【题型】填空题　【知识点】平面几何　【难度】hard
如图，$\triangle ABC$中，$AB = AC = 5$，$BC = 6$，$BD \perp AC$于点$D$，将$\triangle BCD$绕点$B$逆时针旋转，旋转角的大小与$\angle CBA$相等，如果点$C$、$D$旋转后分别落在点$E$、$F$的位置，那么$\angle EFD$的正切值是$\underline{\quad\quad}$。

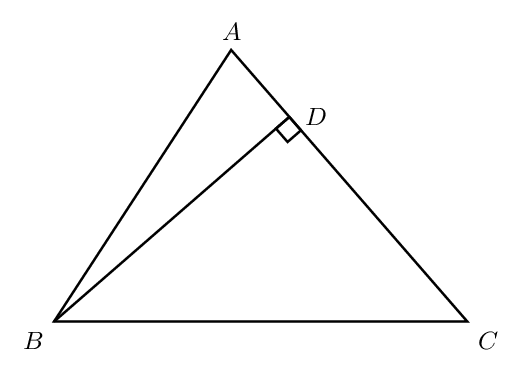
【解答】
\vspace{1em}
\textbf{【答案】} $\boldsymbol{\frac{1}{2}}$/$0.5$

\vspace{1em}
\textbf{【分析】}
由题意画图如下，过$A$作$AQ \perp BC$于$Q$，过$D$作$DP \perp BC$于$P$，$DH \perp BF$于$H$，先根据等腰三角形的性质和勾股定理求得$\angle CBA = \angle BCA$，$BQ = CQ = 3$，$AQ = 4$，利用三角形的面积公式求得$BD = \frac{24}{5}$，进而利用勾股定理和锐角三角函数求得$CD = \frac{18}{5}$，$DP = \frac{72}{25}$，$CP = \frac{54}{25}$，则$BP = \frac{96}{25}$，由旋转性质和矩形的判定与性质证明四边形$BPDH$是矩形得到$BH = DP = \frac{72}{25}$，$DH = BP = \frac{96}{25}$，则$FH = \frac{48}{25}$，利用平行线性质证得$\angle EFD = \angle FDH$，求解$\tan\angle FDH = \frac{FH}{DH} = \frac{1}{2}$即可求解。

\vspace{1em}
\textbf{【详解】}
解：由题意画图如下，过$A$作$AQ \perp BC$于$Q$，过$D$作$DP \perp BC$于$P$，$DH \perp BF$于$H$，

$\because AB = AC = 5$，$BC = 6$，
$\therefore \angle CBA = \angle BCA$，$BQ = CQ = 3$，则$AQ = \sqrt{AB^2 - BQ^2} = \sqrt{5^2 - 3^2} = 4$，

由$S_{\triangle ABC} = \frac{1}{2}BC \cdot AQ = \frac{1}{2}AC \cdot BD$得$BD = \frac{BC \cdot AQ}{AC} = \frac{6 \times 4}{5} = \frac{24}{5}$，

$\therefore CD = \sqrt{BC^2 - BD^2} = \sqrt{6^2 - \left(\frac{24}{5}\right)^2} = \frac{18}{5}$，

$\because \sin\angle C = \frac{AQ}{AC} = \frac{DP}{CD}$，$\cos\angle C = \frac{CQ}{AC} = \frac{CP}{CD}$，

\[
\therefore DP = \frac{4 \times \frac{18}{5}}{5} = \frac{72}{25}, \quad CP = \frac{3 \times \frac{18}{5}}{5} = \frac{54}{25},
\]
则 $BP = BC - CP = \frac{96}{25}$，

由旋转性质得 $BF = BD = \frac{24}{5}$，$\angle BFE = \angle BDC = 90^\circ$，$\angle DBF = \angle CBA$，

$\therefore \angle FBC = \angle DBF + \angle CBD = \angle CBA + \angle CBD = \angle C + \angle CBD = 90^\circ$，

$\therefore \angle FBC = \angle BPD = \angle BHD = 90^\circ$，

$\therefore$ 四边形 $BPDH$ 是矩形，

\[
\therefore BH = DP = \frac{72}{25}, \quad DH = BP = \frac{96}{25},
\]

\[
\therefore FH = BF - BH = \frac{24}{5} - \frac{72}{25} = \frac{48}{25},
\]

$\because \angle BFE = \angle BHD = 90^\circ$，

$\therefore EF \parallel DH$，

$\therefore \angle EFD = \angle FDH$，

在 $\text{Rt}\triangle FHD$ 中，$\tan\angle FDH = \frac{FH}{DH} = \frac{1}{2}$，

$\therefore \tan\angle EFD = \frac{1}{2}$，

故答案为：$\frac{1}{2}$。

\vspace{1em}
\textbf{【点睛】}
本题考查旋转的性质、等腰三角形的性质、解直角三角形、矩形的判定与性质、平行线的判定与性质等知识，熟练掌握相关知识的联系与运用，利用锐角三角函数寻求边角关系是解答的关键。
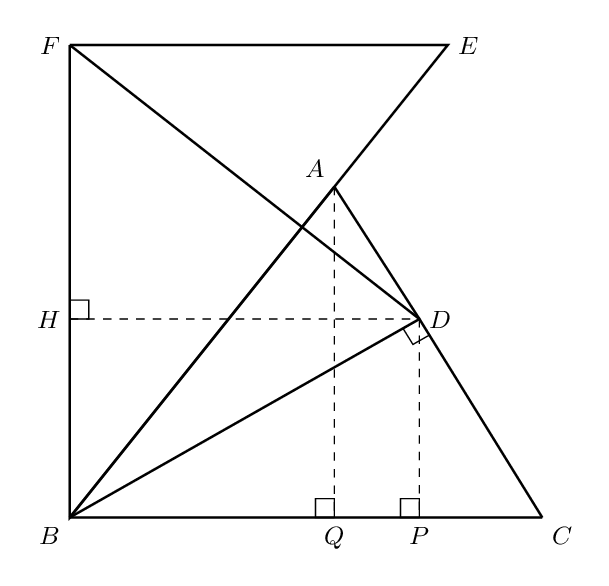